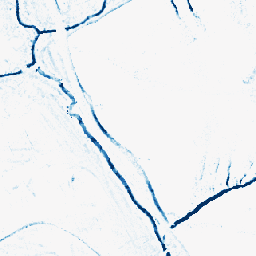
Category: morphological
Decomposition family: morphological_ellipse
Decomposition parameters: operation: closing
width: 5
height: 5
Upsampling method: area
Upsampling parameters: scale: 8
Upsampling scale: 8